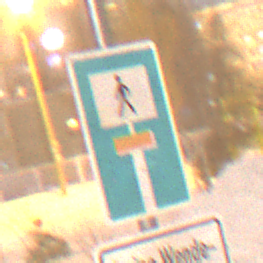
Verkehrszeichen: SackgasseFussgaengerDurchlaessig
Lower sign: HinweisGeaenderteVorfahrtVerkehrsfuehrungVerkehrsregelung3
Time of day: Night
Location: Outdoor (Urban)
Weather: Overcast
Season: Winter
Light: Artificial